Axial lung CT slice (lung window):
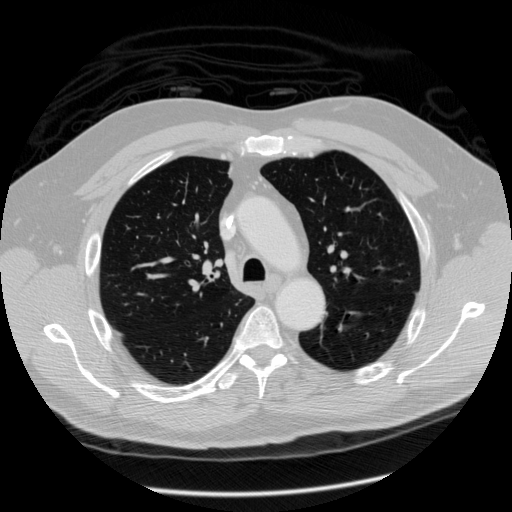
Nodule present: no